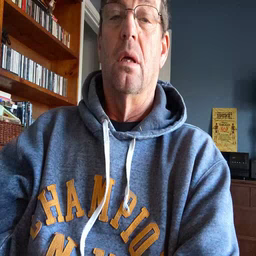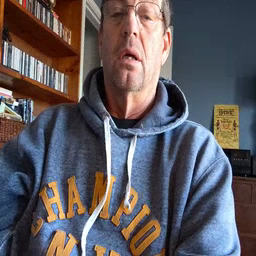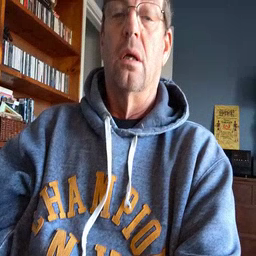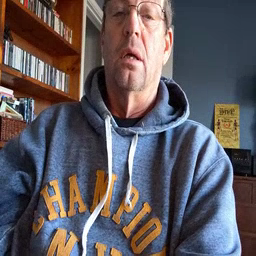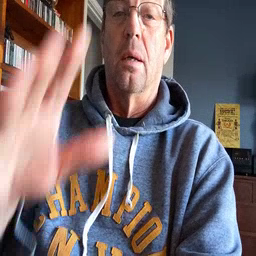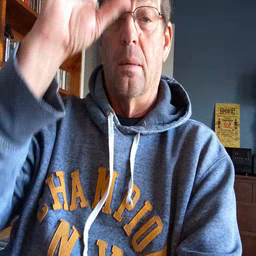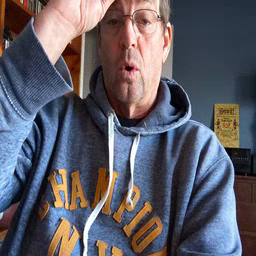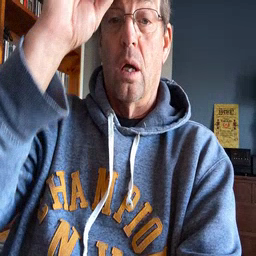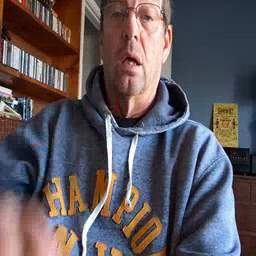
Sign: boy